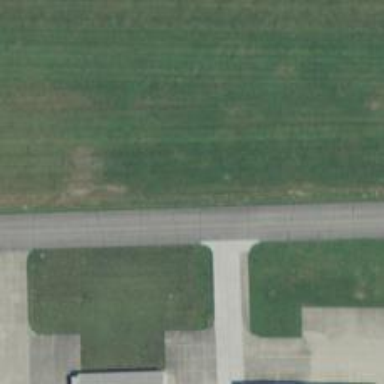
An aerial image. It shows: View of taxiway at the airport.